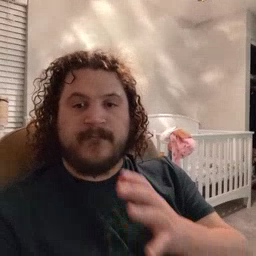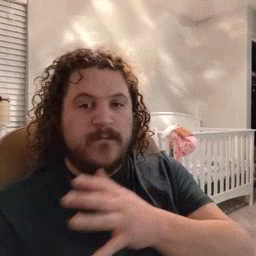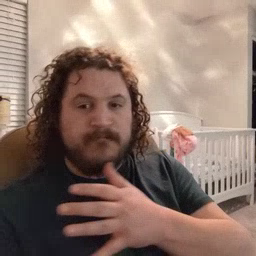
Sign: farm